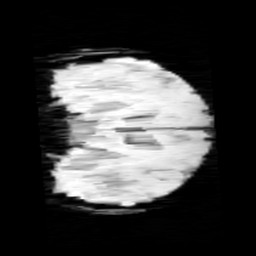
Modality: minIP
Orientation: coronal
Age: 9
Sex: female
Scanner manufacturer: siemens
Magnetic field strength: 3 T
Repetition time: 0.027 s
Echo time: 0.02 s